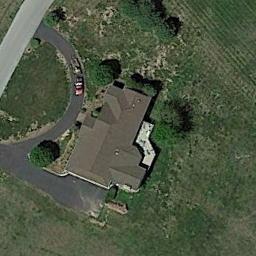
Label: residential